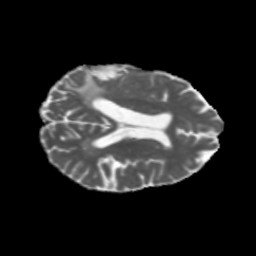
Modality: MD
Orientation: axial
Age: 58
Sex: female
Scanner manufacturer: siemens
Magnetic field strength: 3 T
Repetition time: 5.47 s
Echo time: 0.0854 s